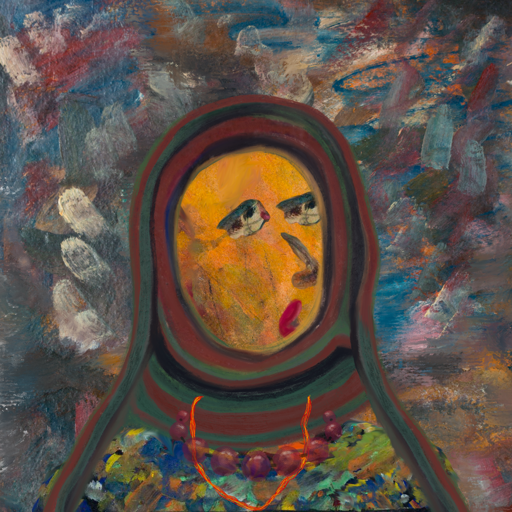
Background: Boggyland, Head And Neck Side: Gypsy_Mother, Face Side: Pipe, Bust: An_Impression, Hair Side: Blank, Head Accessory: After_Raid_Scarf, Second Necklace: Gypsy_Mother_2, Necklace: Irani_2, Baby: Blank